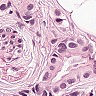
Metastatic tissue present: yes